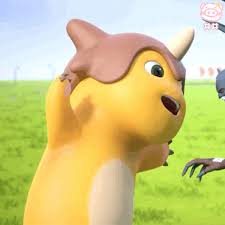
Label: nailong